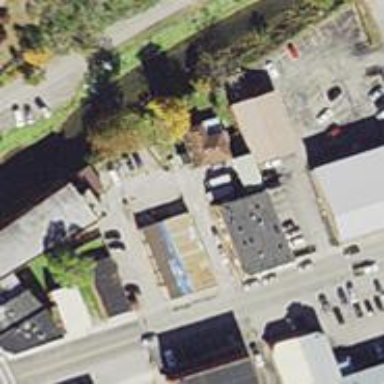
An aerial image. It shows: Alley classified as service road.